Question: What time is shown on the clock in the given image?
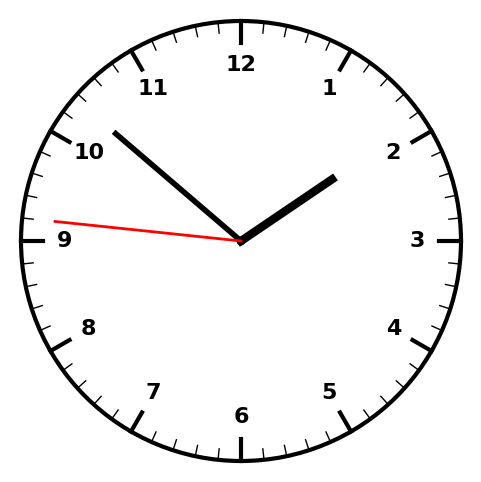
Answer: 01:51:46